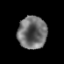
Tissue: prostate
Cell type: Epithelial cells
Senescence score: 0.2853
Nuclear area (px): 922
Mean DAPI intensity: 110.295